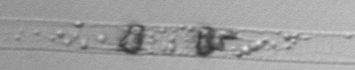
Label: Dactyliosolen_blavyanus